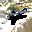
Label: 4